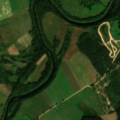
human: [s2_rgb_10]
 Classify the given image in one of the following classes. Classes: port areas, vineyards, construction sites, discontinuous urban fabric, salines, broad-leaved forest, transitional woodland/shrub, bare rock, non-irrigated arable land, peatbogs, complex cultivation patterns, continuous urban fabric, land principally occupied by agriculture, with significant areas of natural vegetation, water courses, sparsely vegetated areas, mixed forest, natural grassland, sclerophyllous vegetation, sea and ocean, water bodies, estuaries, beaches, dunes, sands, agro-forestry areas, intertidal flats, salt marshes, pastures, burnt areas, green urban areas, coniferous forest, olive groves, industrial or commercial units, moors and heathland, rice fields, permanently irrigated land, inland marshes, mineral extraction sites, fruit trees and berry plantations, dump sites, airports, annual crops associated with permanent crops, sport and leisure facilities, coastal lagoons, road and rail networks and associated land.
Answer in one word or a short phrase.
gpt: mineral extraction sites, non-irrigated arable land, pastures, land principally occupied by agriculture, with significant areas of natural vegetation, transitional woodland/shrub